Question: Okay; So I've been using Windows for quite some time, however I've recently moved over to a linux-based operating system. I've ran into numerous issues such as the File-System for Linux being case-sensative. IE: Filename.PNG will not load if you try to load Filename.png.
Anyway, That's not my problem here, and I'm kind-of confused.
Here's my problem, in cropped picture format, code and all.

I've tried varations, such as "/SpriteSheets/tileset.jpg", "assets/SpriteSheets/tileset.jpg"
However, I can't get it to work.
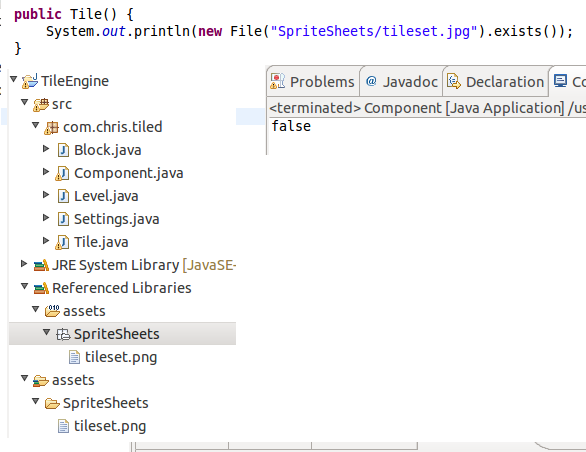
Answer: Well it seems your file name is 'tileset.png' and not 'tileset.jpg'.